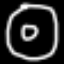
Label: donut